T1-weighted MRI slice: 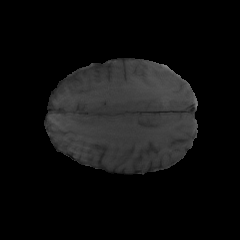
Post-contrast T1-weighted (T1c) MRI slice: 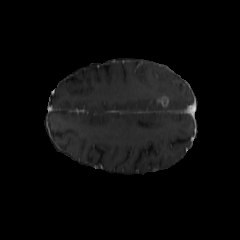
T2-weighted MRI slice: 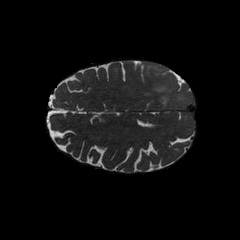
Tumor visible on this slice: yes